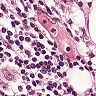
Metastatic tissue present: yes